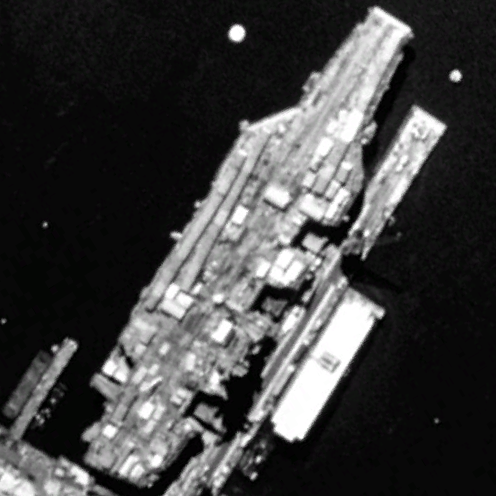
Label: aircraft_carrier